Question: How to setup popup like style of detail view, in side by side master detail view as highlighted in image below:

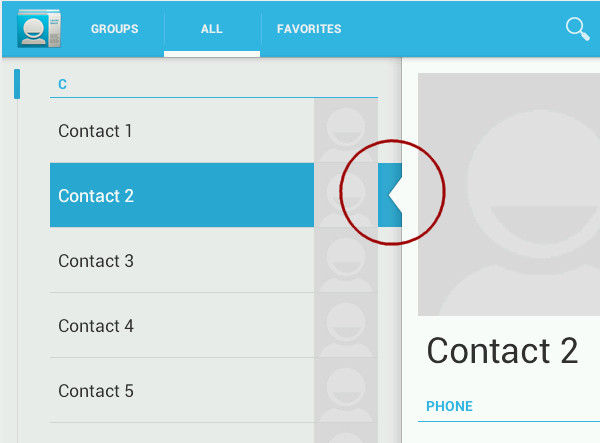
Answer: In this solution , I have used 9-patch background images, to define 2 kinds of backgrounds for list items. So, the selected(checked) list Item has a different background, as shown:

The list item layout's parent view, is a class extending 'LinearLayout' (can be any 'ViewGroup') and implementing 'Checkable'. Hence, when 'ListView' is set to choice mode, it can automatically check/uncheck this view. This checked state is then used by 'selector' background assigned to this view :
'''
<selector xmlns:android="http://schemas.android.com/apk/res/android">
<item android:state_checked="true" android:drawable="@drawable/checked"/>
<item android:drawable="@drawable/unchecked"/>
</selector>
'''
This makes the background of list item view change automatically, without having to do it manually in code every time a list item is selected.

1. Scrollbar can be moved to left side.
2. Use list dividers that match shadow color, or more padding can be placed between list items and detail view.